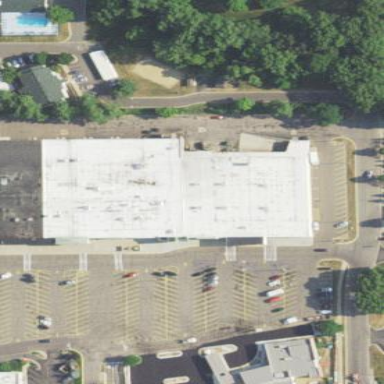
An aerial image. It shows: Building that houses supermarket.